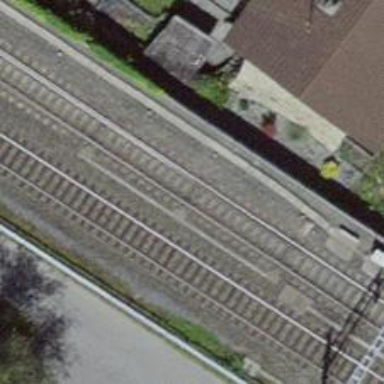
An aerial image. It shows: Railway switch.